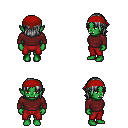
a pixel art fantasy rpg character, female body template, orc, green skin, maroon long-sleeve shirt, red pants, gray long bangs hairstyle, red bandana, four views (front, back, left, right), 2x2 character sprite sheet, small pixel art, hard edges, no anti-aliasing